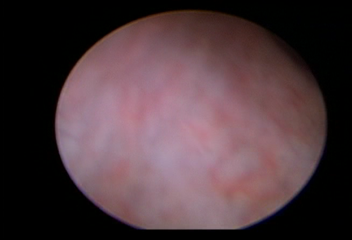
Modality: WLC
Class: Normal mucosa
Bladder cancer association: No